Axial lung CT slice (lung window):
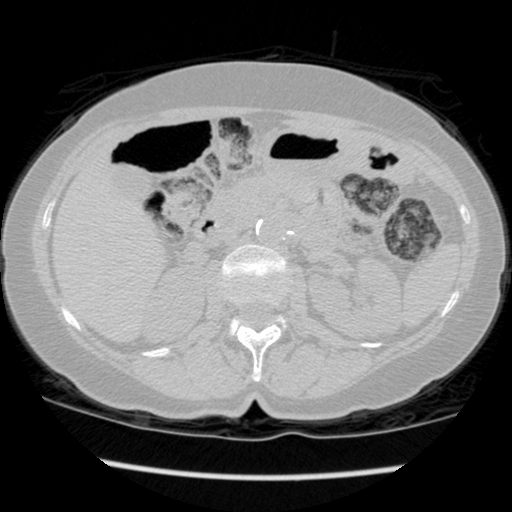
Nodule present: no